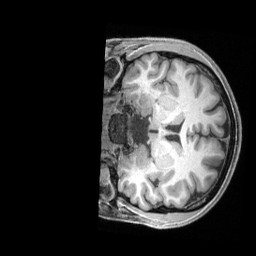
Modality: T1w
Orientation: coronal
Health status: healthy
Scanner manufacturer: siemens
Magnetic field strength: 3 T
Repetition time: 2.4 s
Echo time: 0.00201 s